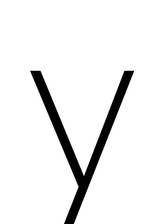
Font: Poppins-ExtraLight